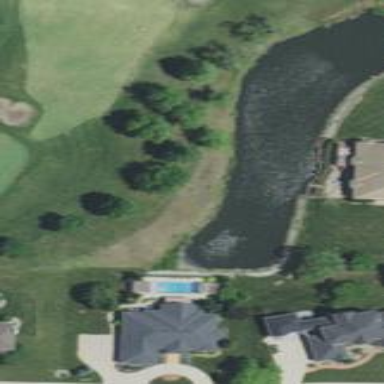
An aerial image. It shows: Water hazard on golf course.